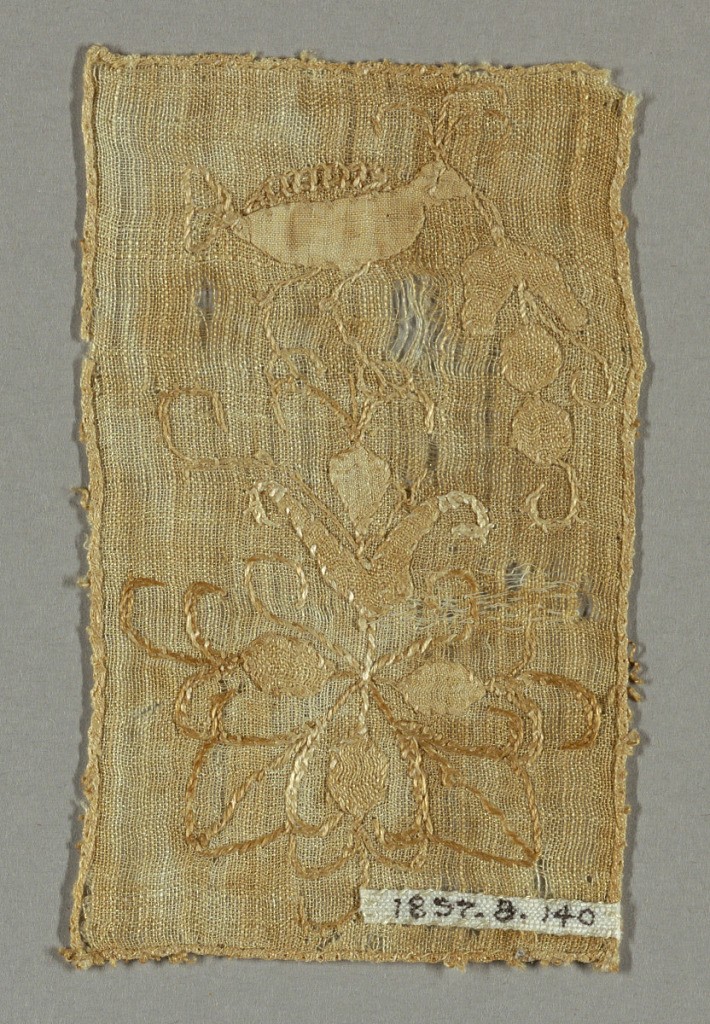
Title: Fragment
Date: early 17th century
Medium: linen Technique: applique and embroidery
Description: Light brown rectangular fragment with a conventionalized design of a bird with a leaf and foliated floral forms.